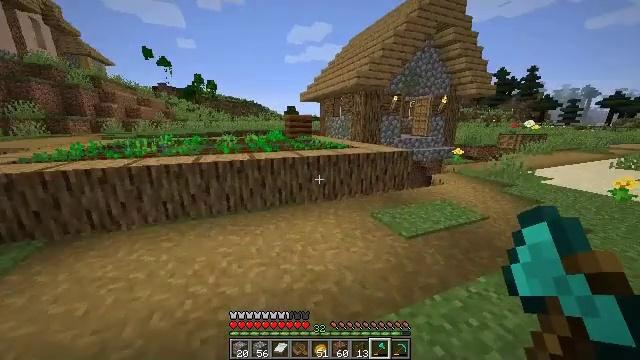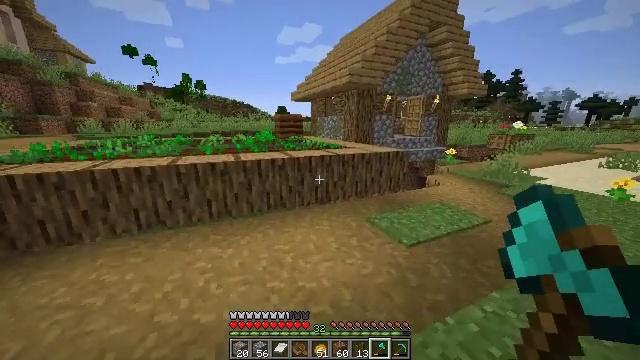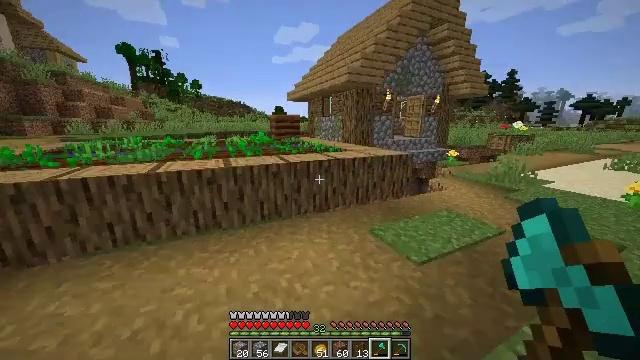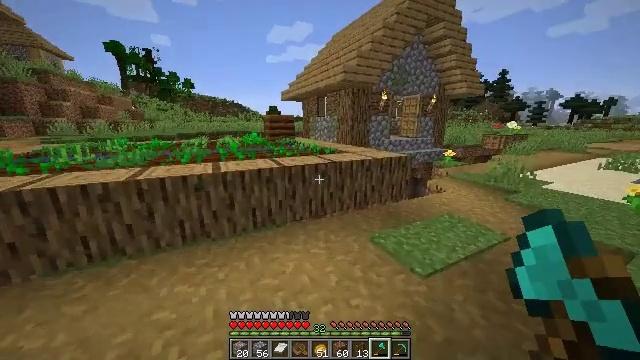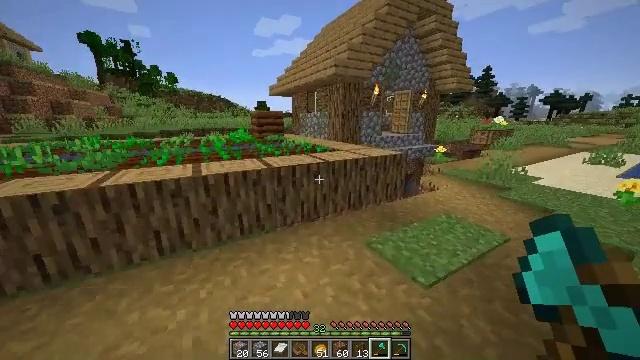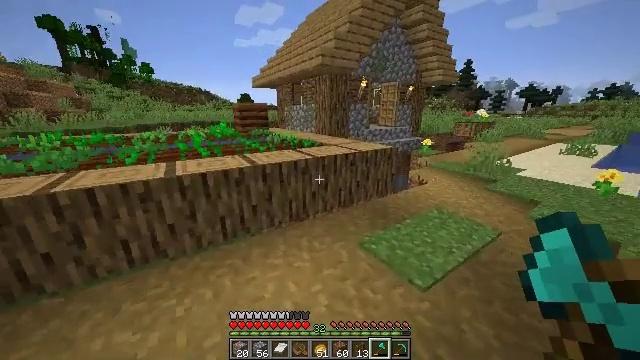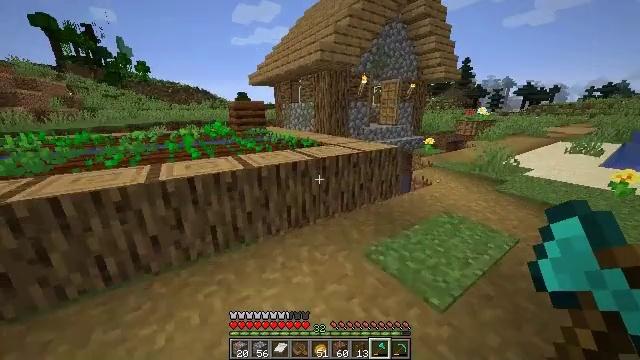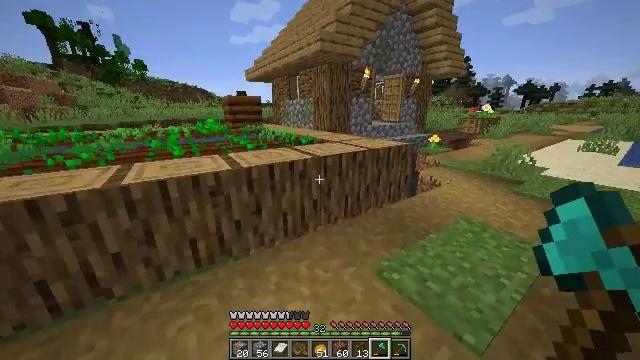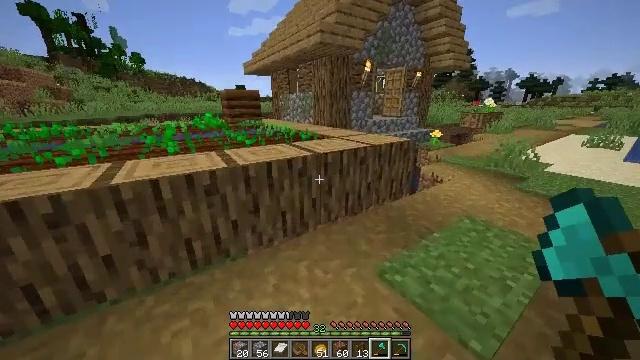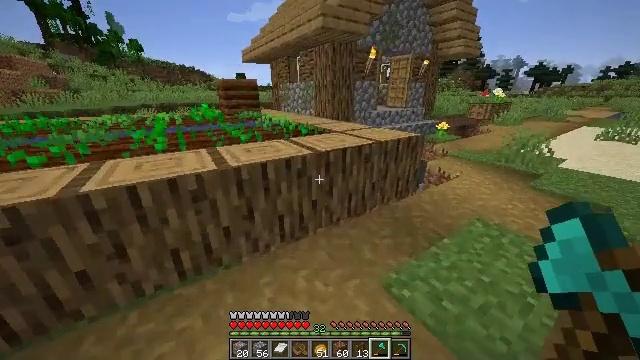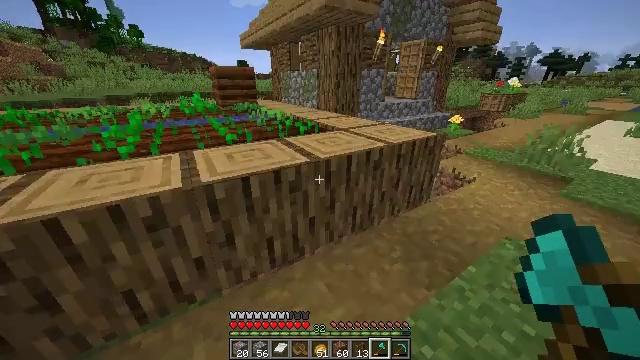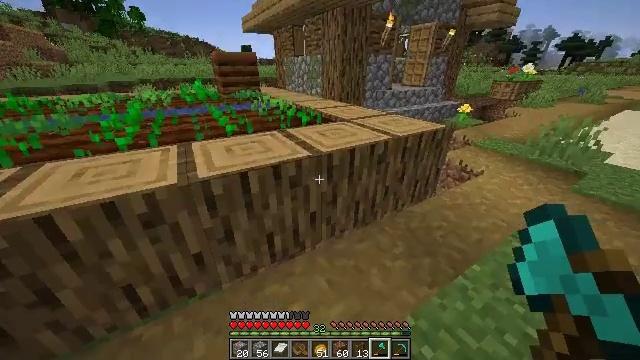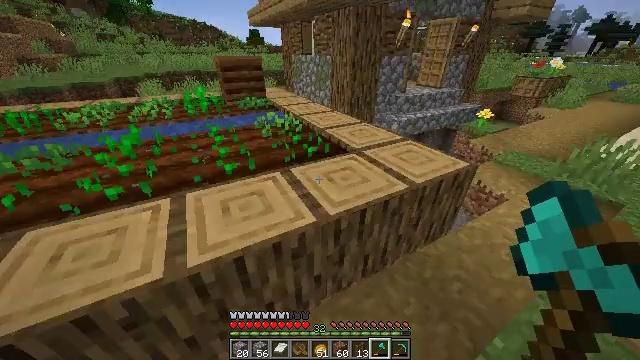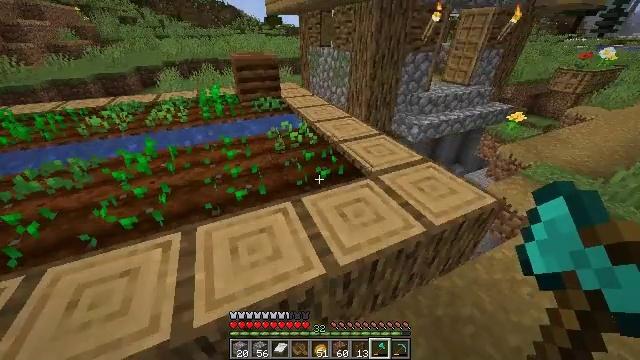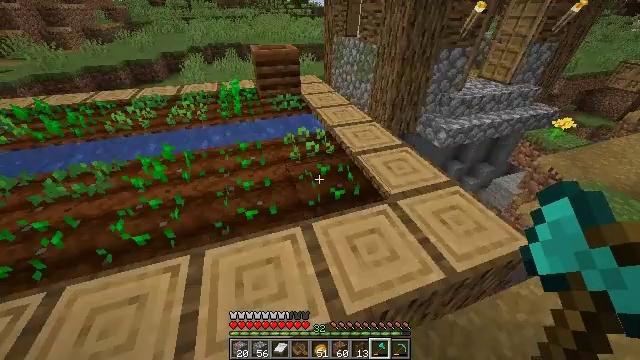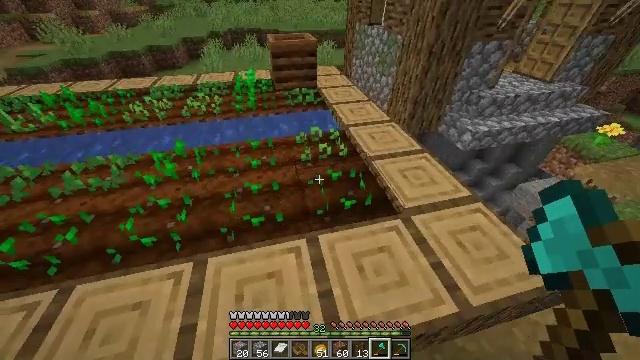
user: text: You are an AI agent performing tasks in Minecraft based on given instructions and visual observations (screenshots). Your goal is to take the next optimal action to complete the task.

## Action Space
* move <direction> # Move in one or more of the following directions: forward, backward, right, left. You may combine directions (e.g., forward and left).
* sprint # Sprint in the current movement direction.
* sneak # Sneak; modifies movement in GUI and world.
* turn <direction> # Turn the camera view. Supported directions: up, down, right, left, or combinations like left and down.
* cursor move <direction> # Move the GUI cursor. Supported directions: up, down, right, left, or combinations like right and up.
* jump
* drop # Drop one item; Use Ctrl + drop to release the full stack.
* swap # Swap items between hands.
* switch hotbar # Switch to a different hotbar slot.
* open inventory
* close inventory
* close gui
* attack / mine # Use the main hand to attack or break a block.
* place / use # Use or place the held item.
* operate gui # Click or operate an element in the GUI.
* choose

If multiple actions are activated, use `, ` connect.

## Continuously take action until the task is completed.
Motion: motion action
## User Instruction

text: Gather beetroots by breaking the plants.
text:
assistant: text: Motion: move forward, sprint, turn right
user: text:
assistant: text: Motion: move forward, sprint
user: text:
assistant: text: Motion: move forward, sprint, turn right
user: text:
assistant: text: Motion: move forward, sprint, turn right and down
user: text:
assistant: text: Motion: move forward, sprint, turn right and down
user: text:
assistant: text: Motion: move forward
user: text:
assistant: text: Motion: move forward
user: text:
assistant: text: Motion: move forward, turn down
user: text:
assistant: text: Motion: move forward, turn down
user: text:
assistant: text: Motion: move forward, turn down
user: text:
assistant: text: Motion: move forward, turn left and down, jump
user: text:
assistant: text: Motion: move forward, turn left and down, jump
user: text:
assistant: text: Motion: move forward, turn left and down, jump
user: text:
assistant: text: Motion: move forward, turn left and down, jump
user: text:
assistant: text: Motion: move forward, turn left and down, jump
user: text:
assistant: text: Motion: turn left
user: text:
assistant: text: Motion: no_op
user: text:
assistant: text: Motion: turn left
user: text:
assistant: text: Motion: no_op
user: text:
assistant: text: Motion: no_op
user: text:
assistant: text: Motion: no_op
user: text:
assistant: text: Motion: no_op
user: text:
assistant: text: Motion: no_op
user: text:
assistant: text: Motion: no_op
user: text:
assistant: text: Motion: no_op
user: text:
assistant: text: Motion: no_op
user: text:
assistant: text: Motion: no_op
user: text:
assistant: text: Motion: no_op
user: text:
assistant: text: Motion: no_op
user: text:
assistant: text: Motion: no_op